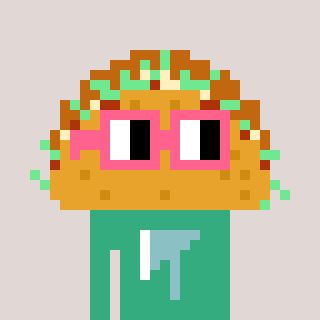
a pixel art character with square pink glasses, a taco-shaped head and a teal-colored body on a warm background